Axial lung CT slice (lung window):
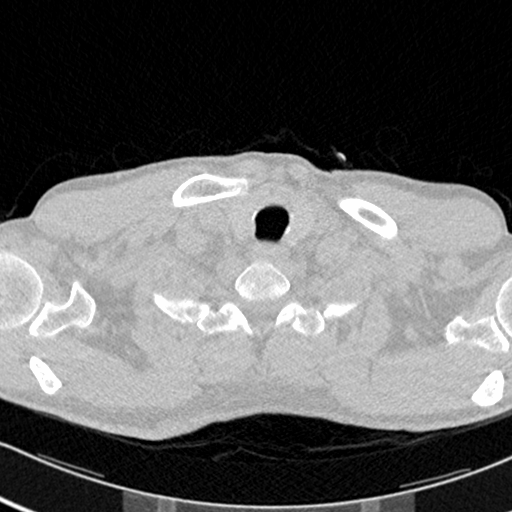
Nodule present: no